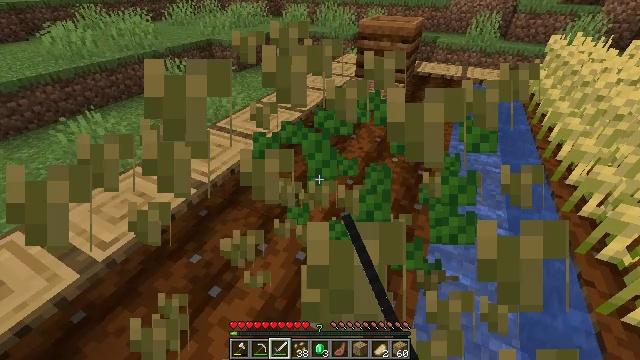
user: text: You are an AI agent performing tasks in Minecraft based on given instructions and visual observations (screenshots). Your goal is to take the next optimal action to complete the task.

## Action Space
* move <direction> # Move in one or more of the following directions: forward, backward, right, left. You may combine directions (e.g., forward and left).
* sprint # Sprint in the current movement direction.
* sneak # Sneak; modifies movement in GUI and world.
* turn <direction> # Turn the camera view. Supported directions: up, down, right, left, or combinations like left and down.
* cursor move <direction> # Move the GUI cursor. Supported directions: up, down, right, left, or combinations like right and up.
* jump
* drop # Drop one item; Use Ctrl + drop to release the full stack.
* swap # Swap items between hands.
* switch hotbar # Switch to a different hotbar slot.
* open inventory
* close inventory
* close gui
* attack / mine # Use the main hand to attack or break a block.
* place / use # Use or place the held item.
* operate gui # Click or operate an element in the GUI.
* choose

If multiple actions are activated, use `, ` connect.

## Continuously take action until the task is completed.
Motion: motion action
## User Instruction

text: Collect wheat crops.
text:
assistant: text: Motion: no_op